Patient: sex F, age 54
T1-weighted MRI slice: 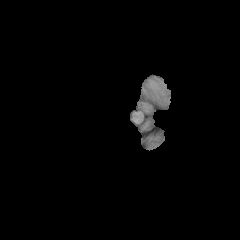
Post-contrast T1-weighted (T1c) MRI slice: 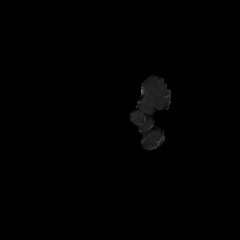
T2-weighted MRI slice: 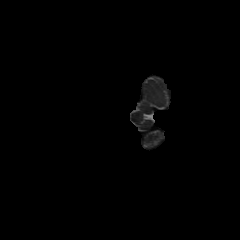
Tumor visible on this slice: no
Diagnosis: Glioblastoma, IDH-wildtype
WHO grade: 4